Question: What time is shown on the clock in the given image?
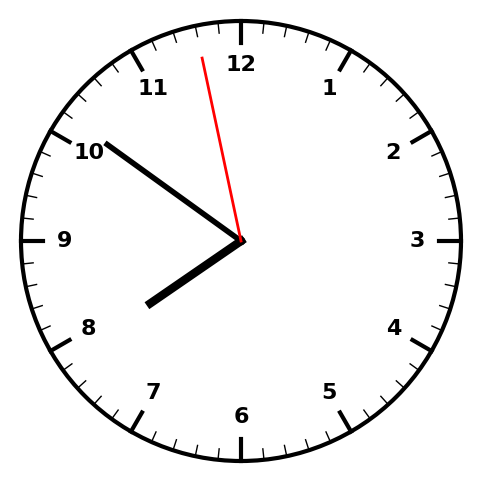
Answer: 07:50:58